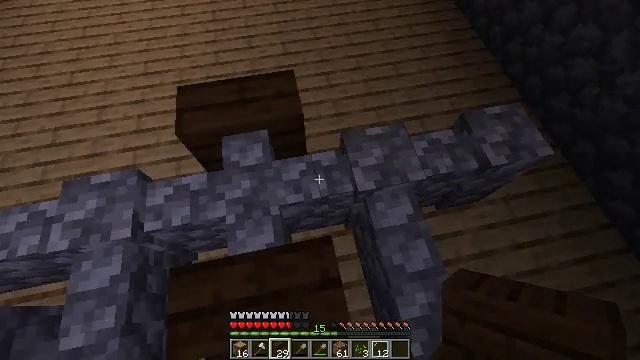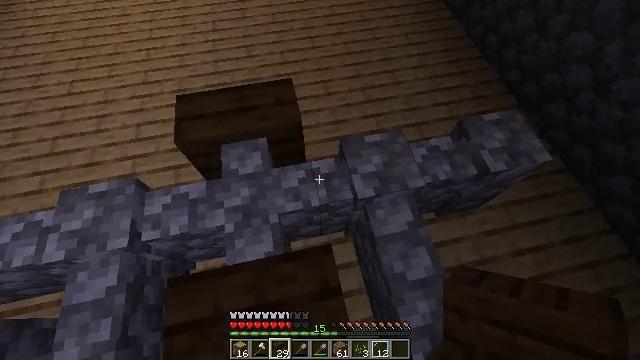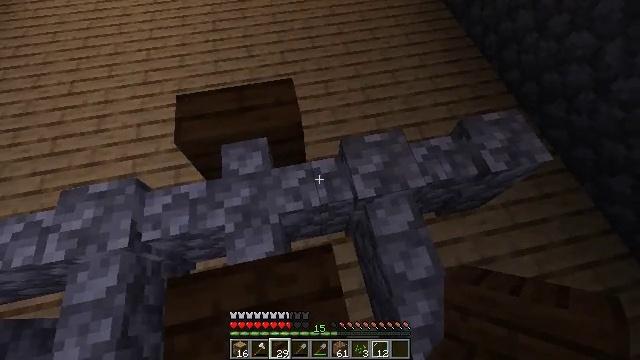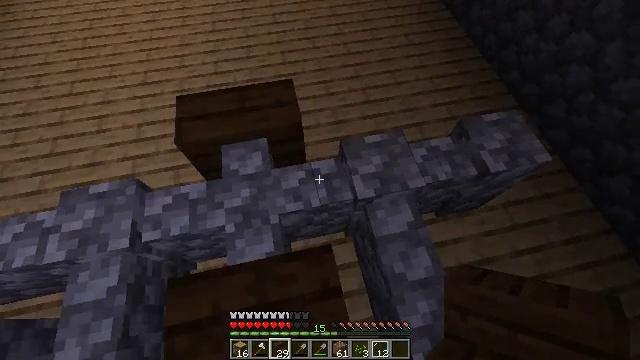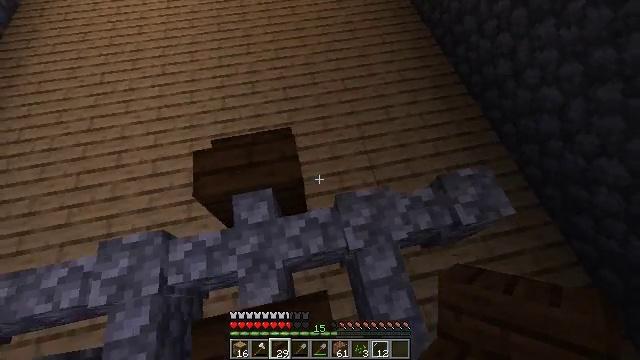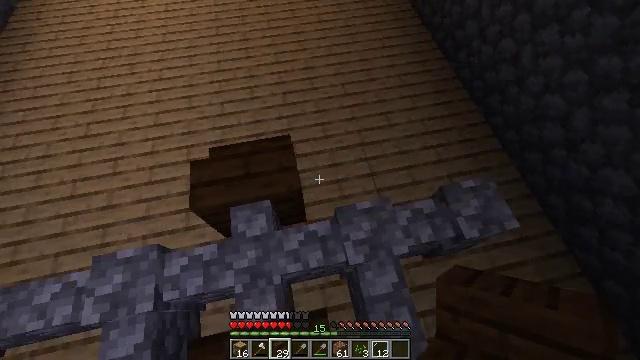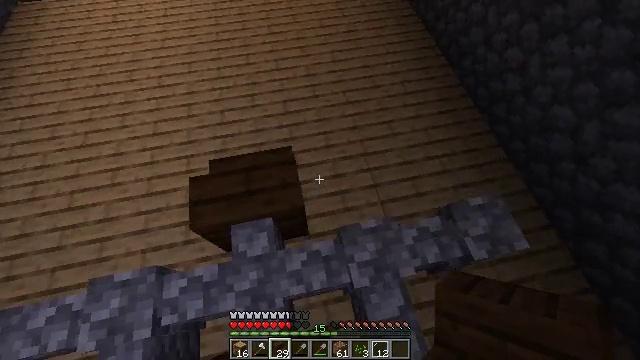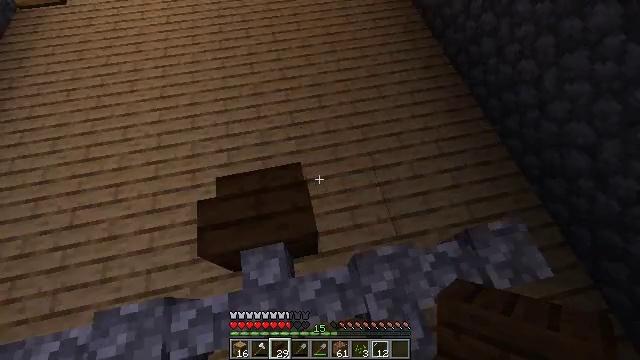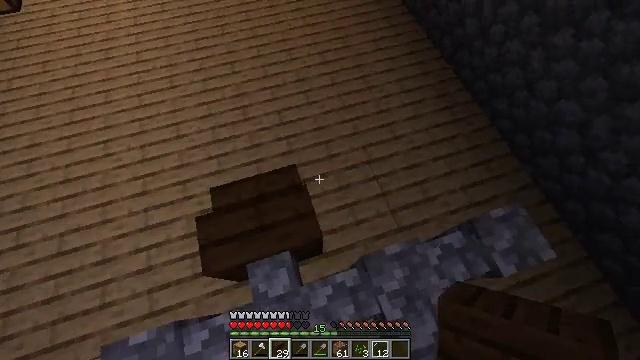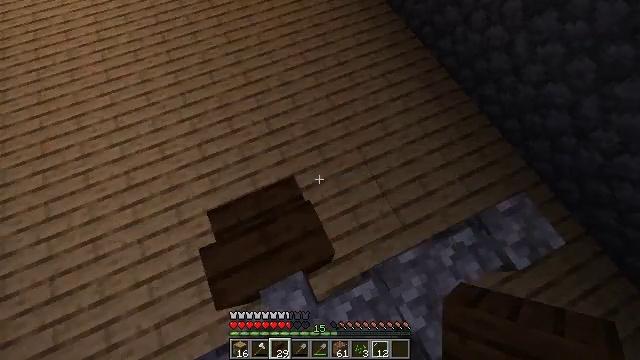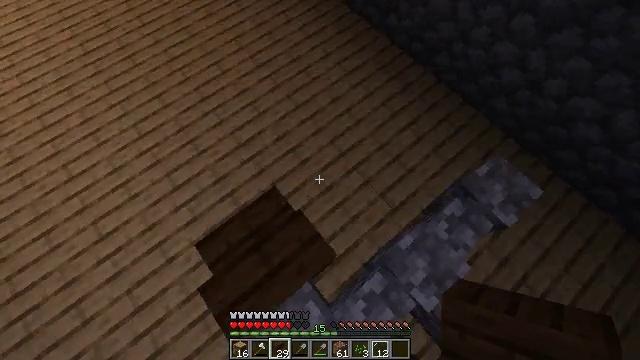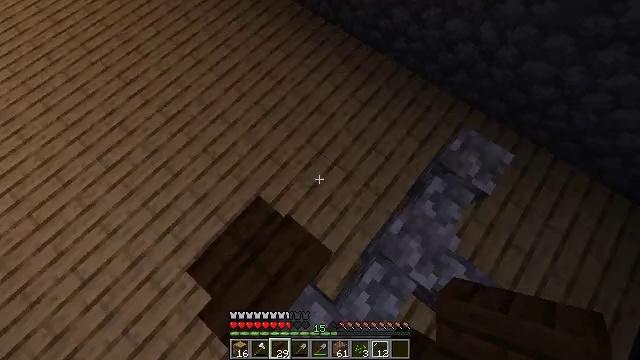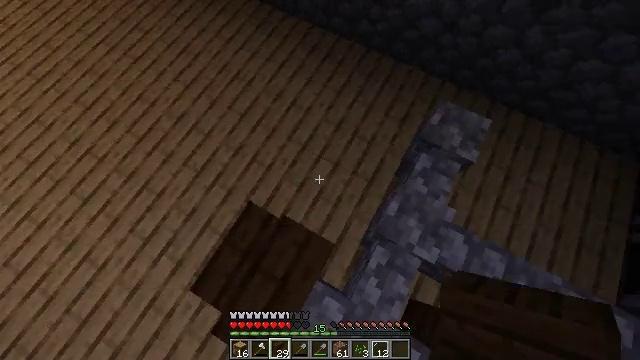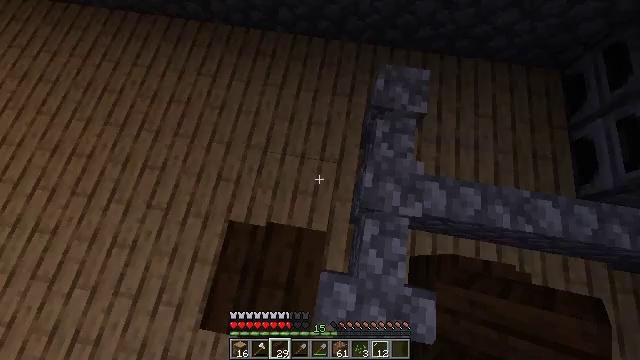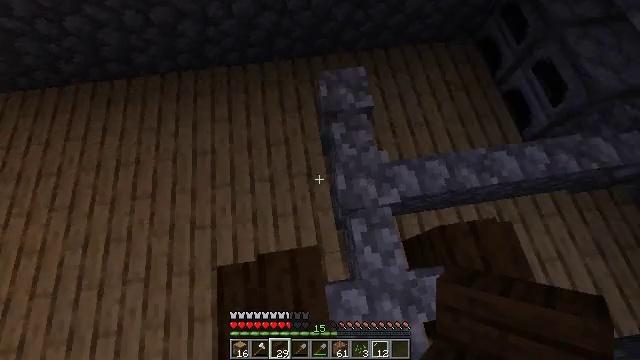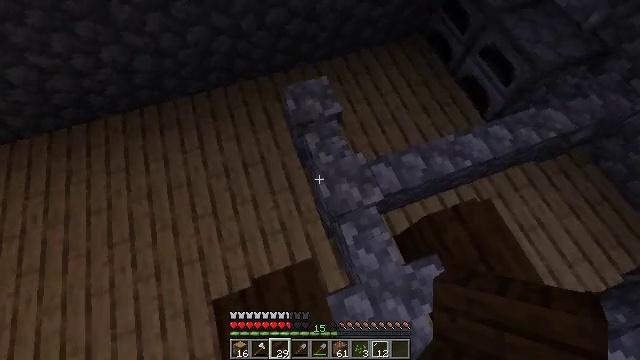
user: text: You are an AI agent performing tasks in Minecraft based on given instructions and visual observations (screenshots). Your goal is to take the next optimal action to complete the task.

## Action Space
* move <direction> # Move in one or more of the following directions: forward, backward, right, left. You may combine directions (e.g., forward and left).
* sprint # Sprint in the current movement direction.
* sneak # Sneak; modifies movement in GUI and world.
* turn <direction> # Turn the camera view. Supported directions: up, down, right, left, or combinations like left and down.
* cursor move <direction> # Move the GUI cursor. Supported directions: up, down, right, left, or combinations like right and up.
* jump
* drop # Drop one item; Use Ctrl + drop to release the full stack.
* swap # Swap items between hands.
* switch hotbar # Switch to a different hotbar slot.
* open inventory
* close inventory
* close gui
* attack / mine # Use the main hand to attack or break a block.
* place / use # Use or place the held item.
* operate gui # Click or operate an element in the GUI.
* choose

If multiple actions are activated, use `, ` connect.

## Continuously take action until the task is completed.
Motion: motion action
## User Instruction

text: Attack the dark oak stairs to gather the materials.
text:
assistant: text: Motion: turn up
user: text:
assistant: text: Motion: no_op
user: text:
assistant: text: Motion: move forward
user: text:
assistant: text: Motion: move forward
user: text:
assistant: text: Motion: move forward
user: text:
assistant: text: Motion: move forward and move left
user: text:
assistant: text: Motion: move forward and move left
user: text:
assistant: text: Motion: move forward and move left, turn right and down
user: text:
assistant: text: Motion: move forward, turn right and down
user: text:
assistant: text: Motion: turn right and down
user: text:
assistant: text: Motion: turn right
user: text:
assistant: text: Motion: turn right and down
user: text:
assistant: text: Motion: turn right and down
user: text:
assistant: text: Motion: turn right and up
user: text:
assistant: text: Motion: turn right and up
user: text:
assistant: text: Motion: turn right and up
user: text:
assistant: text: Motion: turn right
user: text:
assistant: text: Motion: no_op
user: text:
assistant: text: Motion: turn right
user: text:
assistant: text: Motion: turn right
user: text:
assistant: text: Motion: turn right
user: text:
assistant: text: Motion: turn right, switch to hotbar 2
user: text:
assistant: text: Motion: turn right, switch to hotbar 2
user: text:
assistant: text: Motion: turn right, switch to hotbar 2
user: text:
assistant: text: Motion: turn right and up
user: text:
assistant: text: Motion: turn right and up
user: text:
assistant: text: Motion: no_op
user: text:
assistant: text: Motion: no_op
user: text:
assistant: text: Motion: attack / mine
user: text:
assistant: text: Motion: attack / mine